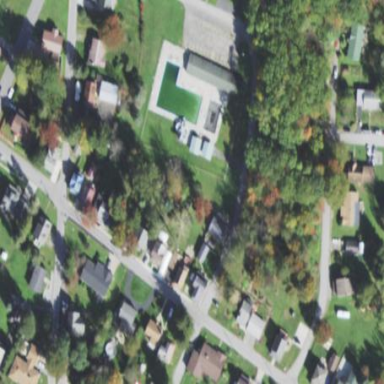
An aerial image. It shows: Swimming pool located in leisure land.